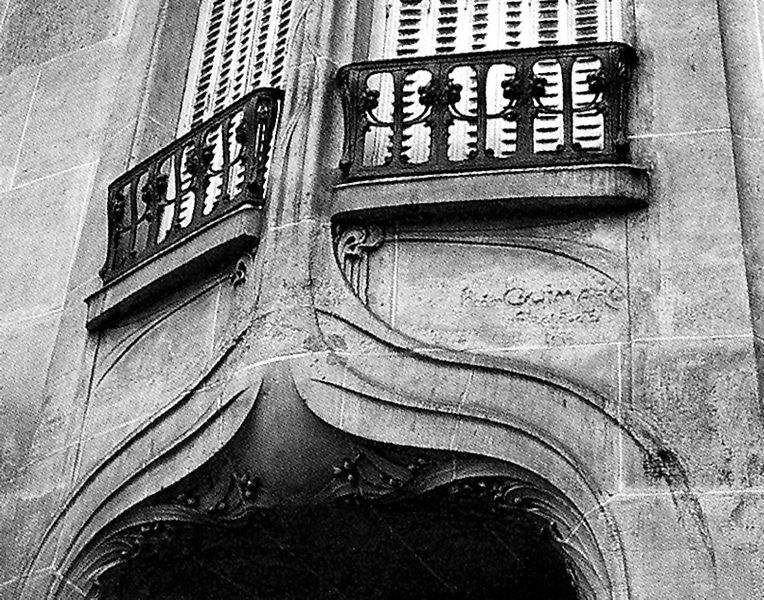
Titel: Mietshausblock Rue la Fontaine, Rue Agar, Rue Gros
Künstler: Hector Guimard
Standort: Paris (EU - F)
Schlagwörter: schatten, weiß, blumen, fenster, frankreich, grau, paris, schwarz, tür, haus, ornament, wand, stein, gitter, rund, balkon, schrift, bogen, fassade, modern, giebel, mauer, linien, jugendstil, floral, stuck, geländer, stil, tor, foto, eingang, eisen, erker, ballustrade, wien, vegetabil, sezession, secession, geraden, foro, ercker, brüstug, kielbogen, brüssel, felsböcke